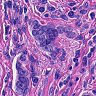
Metastatic tissue present: yes